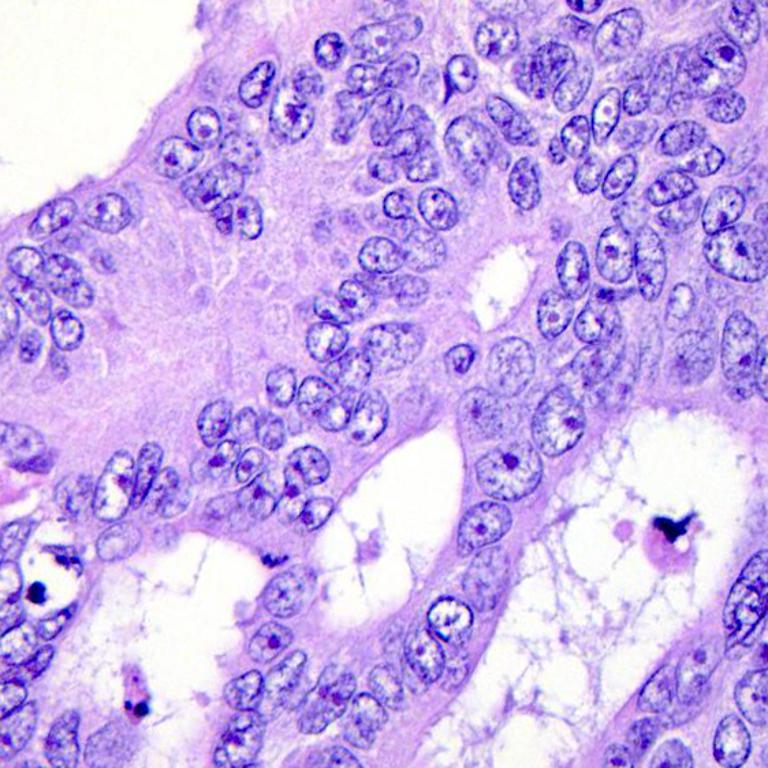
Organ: colon
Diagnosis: adenocarcinomas